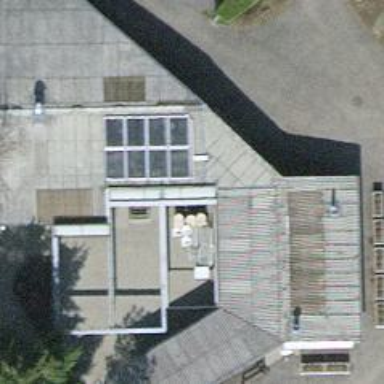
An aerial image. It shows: Restaurant.